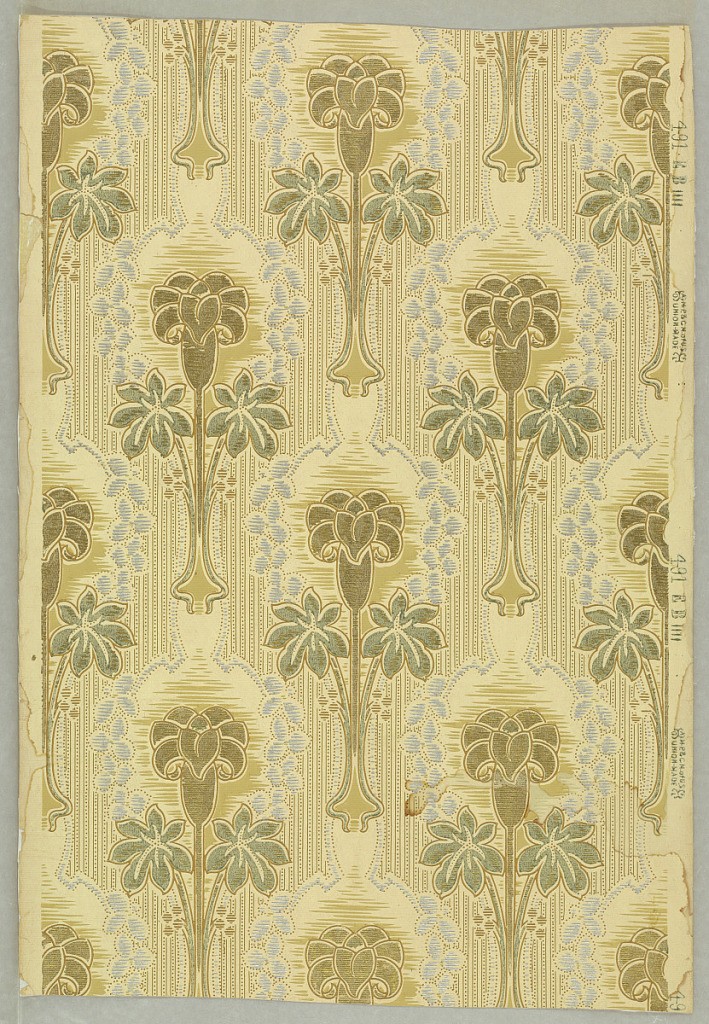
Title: Sidewall
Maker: Carey Bros. W.P. Mfg. Co., Philadelphia, Pennsylvania, founded 1882
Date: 1875–1920
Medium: Machine-printed
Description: Stylized floral in metallic gold, silver, green tan over cream ground on textured paper